Question: I have following DB structure:

Query for DB creation: <URL>
I want to create a query for the result like:
id(should be the same as catalog_id from Groups table) -- name -- COUNT(catalog_id) -- catalog_id
Tried to run query:
'''
SELECT name, COUNT(catalog_id), catalog_id
from Catalogs LEFT JOIN Groups on Catalogs.id = Groups.Catalog_id
GROUP BY name
ORDER BY name ASC
'''
but it returns everything except "id" with error in DB Browser for SQLite:
> ambiguous column name: id: SELECT id,name, COUNT(catalog_id), catalog_id from Catalogs LEFT JOIN Groups on Catalogs.id = Groups.Catalog_id GROUP BY name ORDER BY name ASC
Can you please give me some advice?
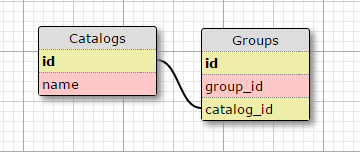
Answer: Depending on table for which you need 'id' you can modify it's name in this query:
'SELECT Catalogs.id as id, name, COUNT(catalog_id), catalog_id FROM Catalogs LEFT JOIN Groups on Catalogs.id = Groups.Catalog_id GROUP BY name ORDER BY name ASC;'